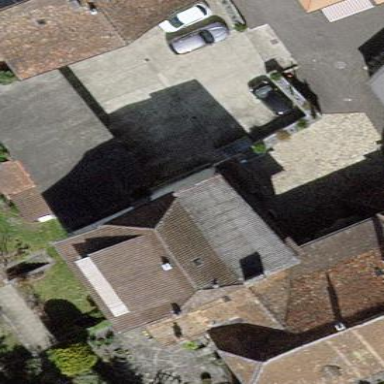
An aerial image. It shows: Group of garages.